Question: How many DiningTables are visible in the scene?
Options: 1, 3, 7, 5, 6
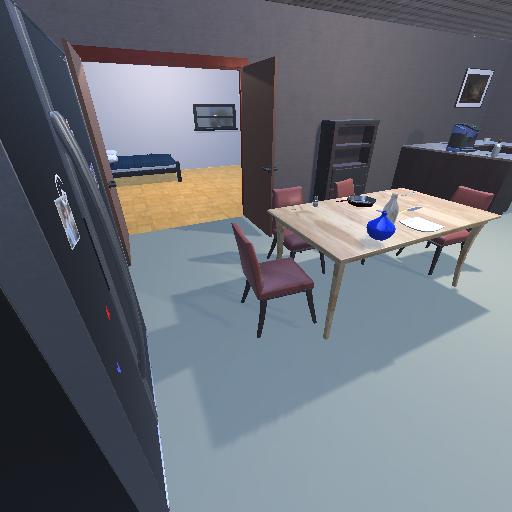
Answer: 1